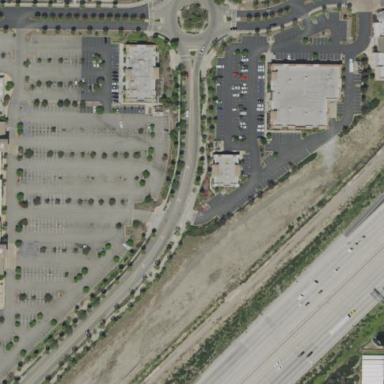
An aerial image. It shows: Retail area.